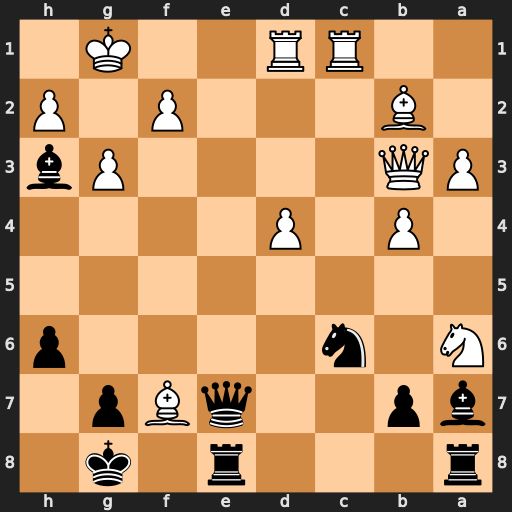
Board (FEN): r3r1k1/bp2qBp1/N1n4p/8/1P1P4/PQ4Pb/1B3P1P/2RR2K1
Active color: b
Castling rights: -
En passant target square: -
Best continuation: Qxf7 Qxf7+ Kxf7 Nc7 Re2 Nxa8 Rxb2